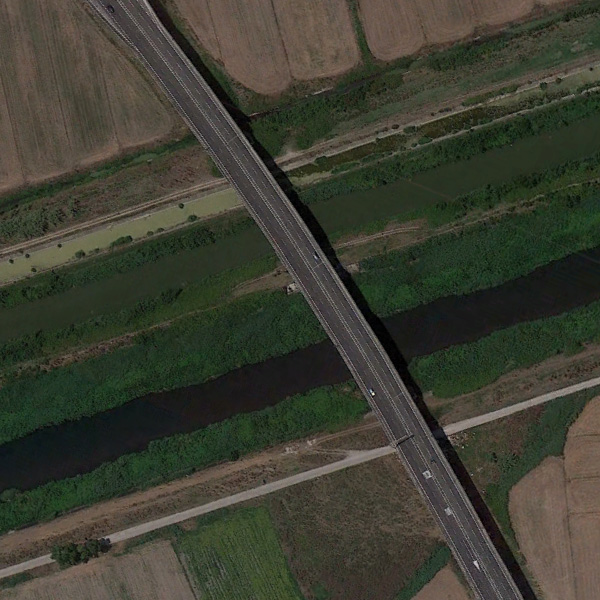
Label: Bridge